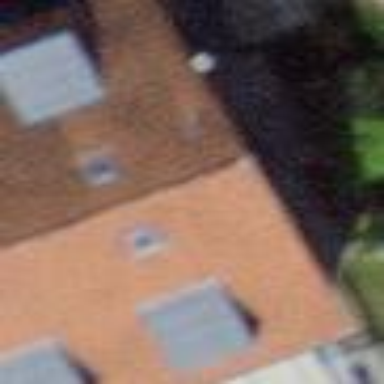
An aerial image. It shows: Simple and straightforward house.